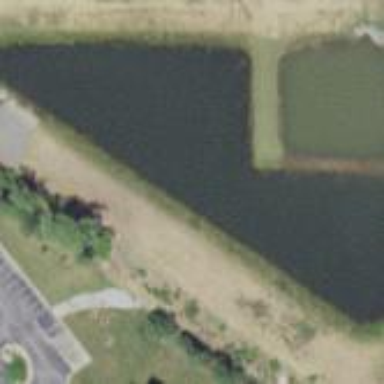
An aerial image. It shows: Pond surrounded by natural water.